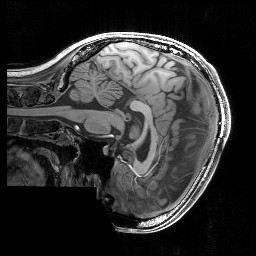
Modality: T1w
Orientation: sagittal
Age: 22
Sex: female
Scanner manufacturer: siemens
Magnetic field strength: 3 T
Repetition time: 2.3 s
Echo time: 0.00344 s